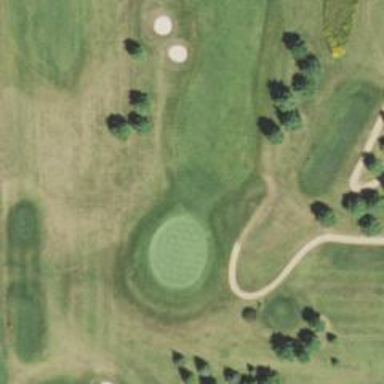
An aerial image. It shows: Golf hole.